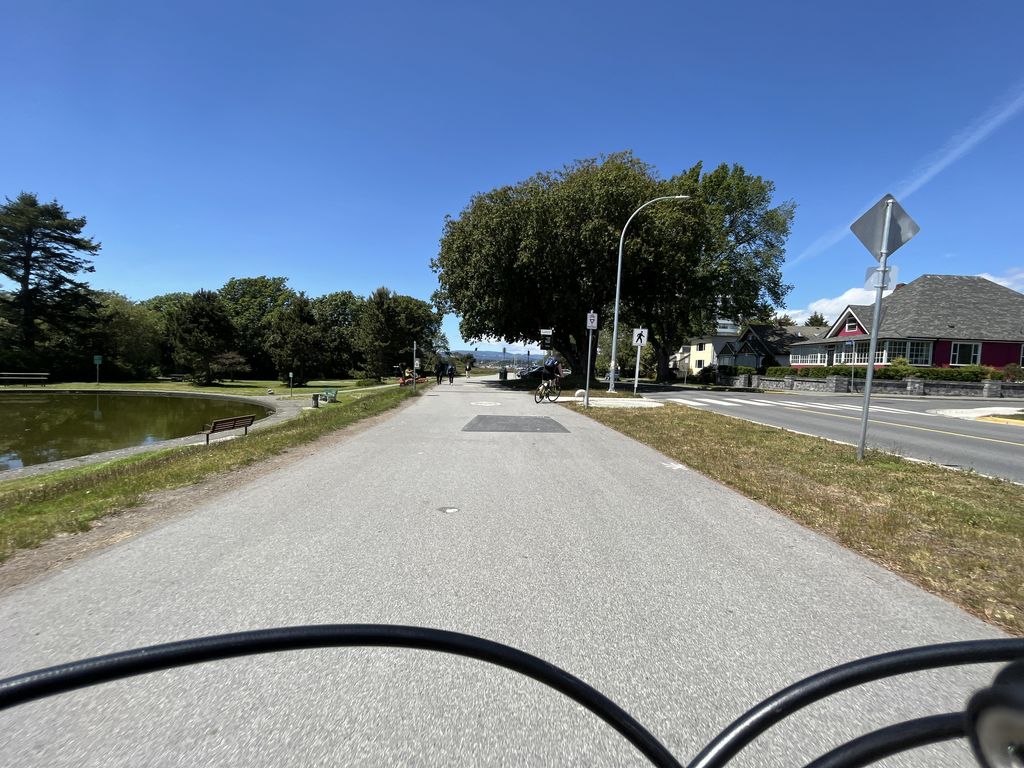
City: victoria